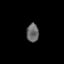
Tissue: skin
Cell type: Epithelial cells
Senescence score: 0.2512
Nuclear area (px): 218
Mean DAPI intensity: 104.798